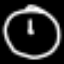
Label: clock